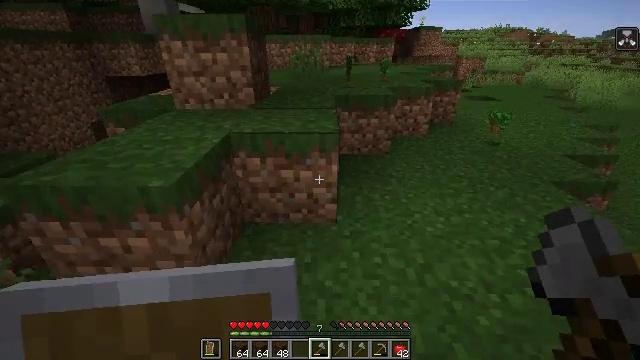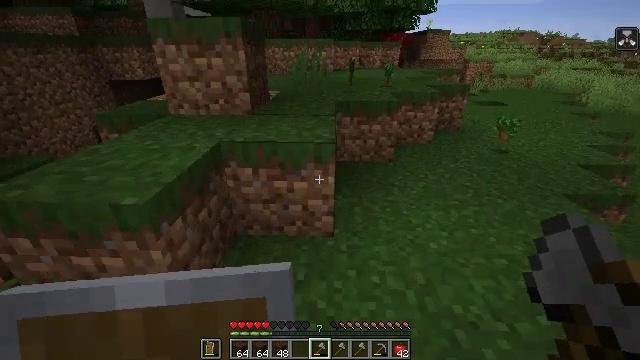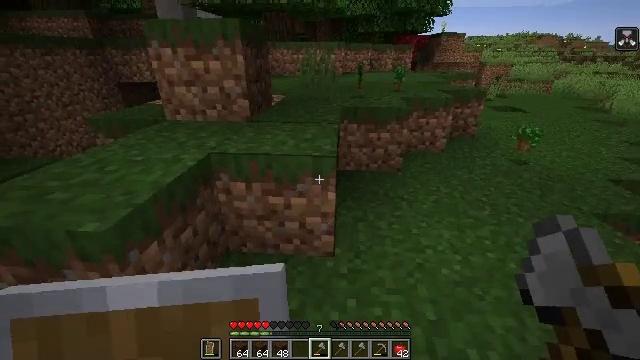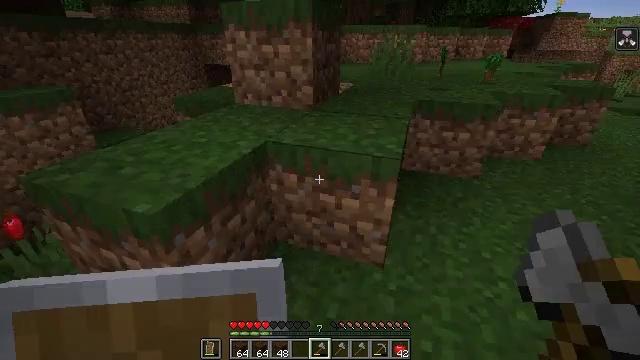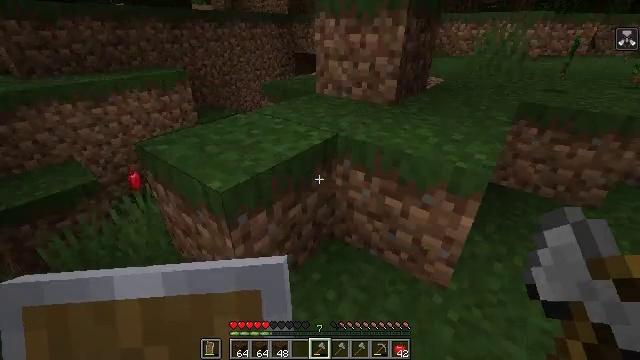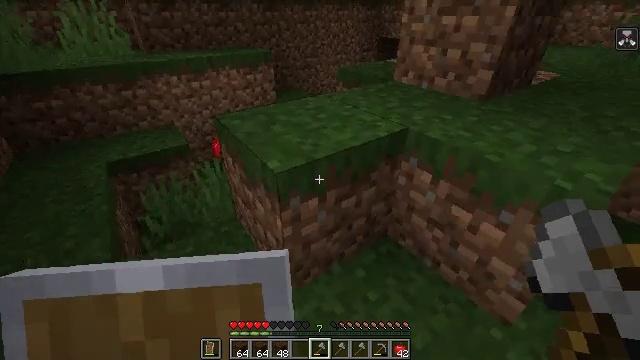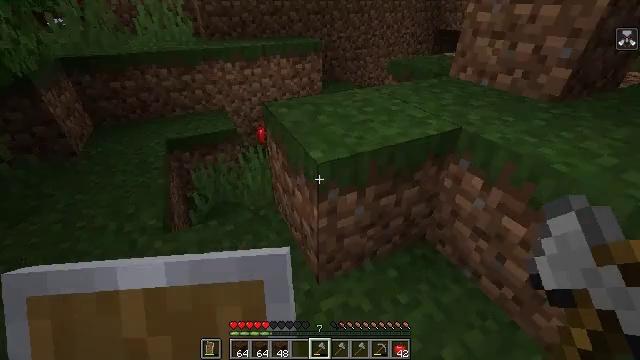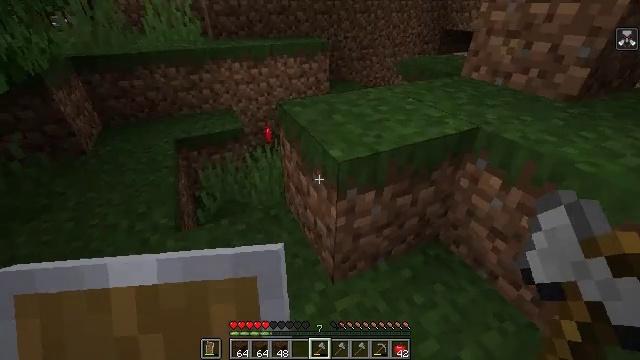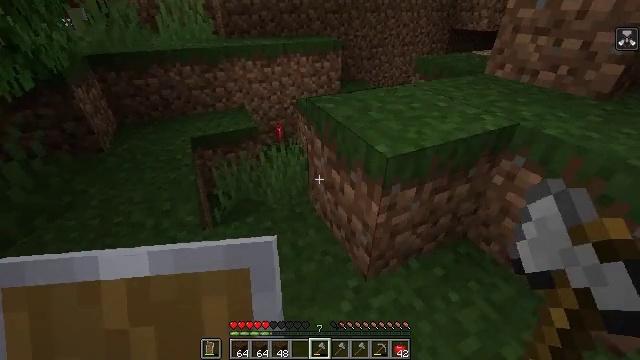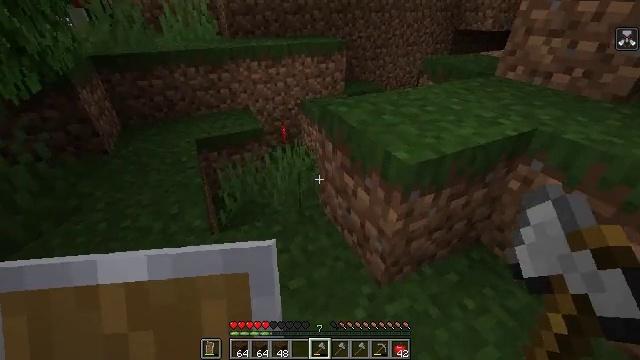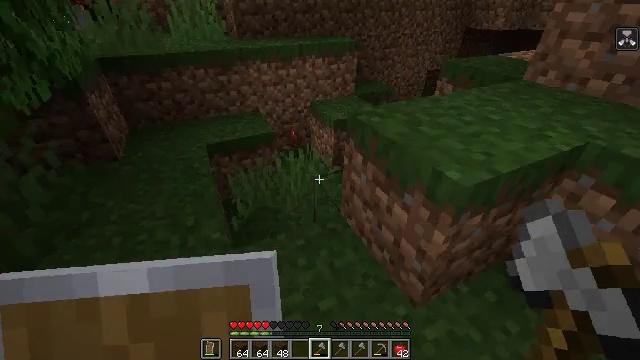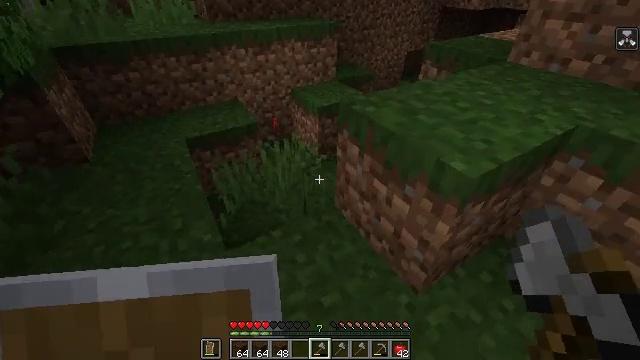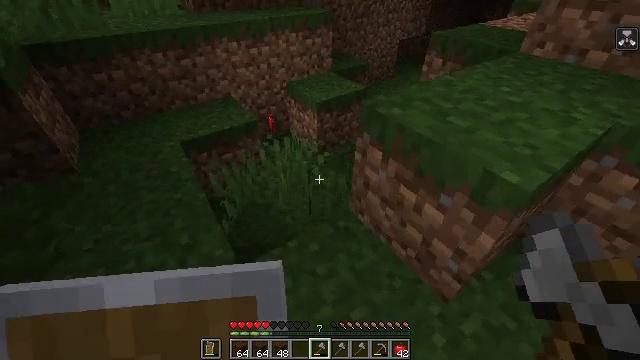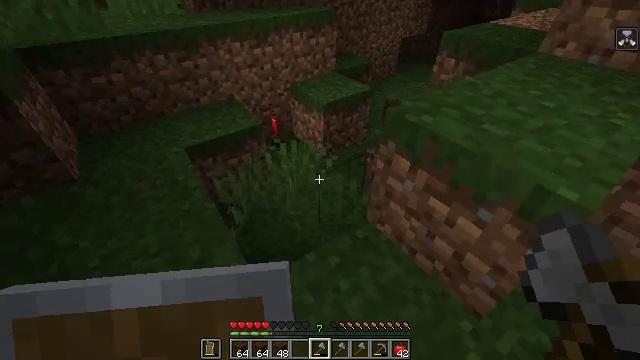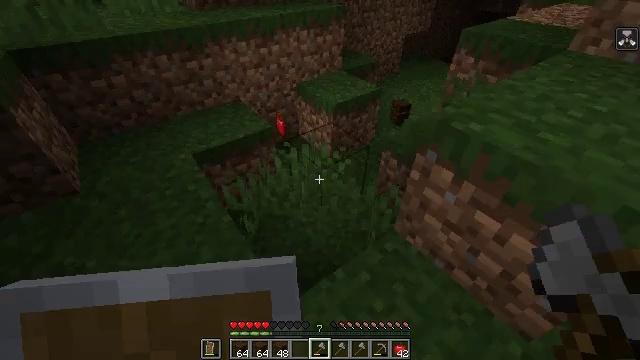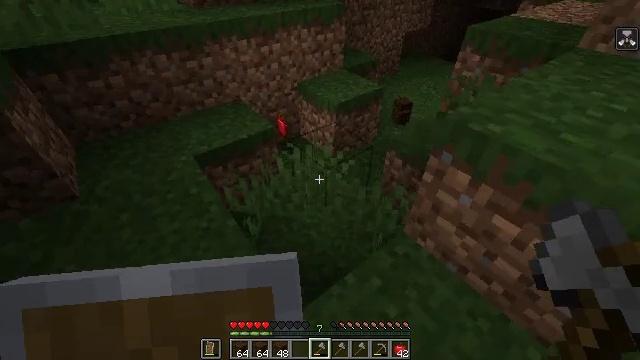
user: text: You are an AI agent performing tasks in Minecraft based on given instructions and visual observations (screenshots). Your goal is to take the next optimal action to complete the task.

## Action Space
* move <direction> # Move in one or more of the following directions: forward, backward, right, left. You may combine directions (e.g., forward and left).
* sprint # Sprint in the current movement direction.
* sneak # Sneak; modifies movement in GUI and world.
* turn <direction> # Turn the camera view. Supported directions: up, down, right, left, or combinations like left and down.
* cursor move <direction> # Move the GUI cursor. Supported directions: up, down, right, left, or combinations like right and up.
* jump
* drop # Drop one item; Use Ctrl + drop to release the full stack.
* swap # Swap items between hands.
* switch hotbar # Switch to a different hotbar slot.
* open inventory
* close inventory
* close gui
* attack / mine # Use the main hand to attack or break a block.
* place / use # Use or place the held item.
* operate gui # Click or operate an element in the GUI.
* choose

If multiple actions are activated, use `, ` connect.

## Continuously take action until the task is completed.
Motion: motion action
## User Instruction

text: Trim the tree by mining oak leaves.
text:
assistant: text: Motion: move forward, turn left
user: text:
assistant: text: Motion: move forward, turn left
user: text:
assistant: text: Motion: move forward, turn left and down
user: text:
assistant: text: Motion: turn left and down
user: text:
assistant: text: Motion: turn left and down
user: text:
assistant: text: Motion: move left, turn left and down
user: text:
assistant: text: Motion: move left
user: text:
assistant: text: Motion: move left
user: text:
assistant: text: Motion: move forward and move left
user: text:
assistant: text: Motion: move forward and move left
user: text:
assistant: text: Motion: move forward and move left, turn right and down
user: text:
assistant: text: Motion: move forward and move left, turn right and down
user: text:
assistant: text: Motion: move forward and move left, turn right
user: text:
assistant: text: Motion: move forward and move left, turn right
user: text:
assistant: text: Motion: move forward and move left
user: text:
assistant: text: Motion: move forward and move left
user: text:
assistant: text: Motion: move forward and move left
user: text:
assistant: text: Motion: move forward and move left
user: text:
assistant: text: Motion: move forward and move left
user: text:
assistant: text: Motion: move forward
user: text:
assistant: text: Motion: move forward, turn right
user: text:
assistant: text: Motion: move forward, turn right
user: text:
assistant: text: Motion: move forward, turn right
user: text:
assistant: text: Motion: move forward, turn right
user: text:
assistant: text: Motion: move forward, turn right
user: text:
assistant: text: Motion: move forward, turn right
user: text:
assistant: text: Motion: move forward, turn right and down
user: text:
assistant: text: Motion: move forward, turn right and down
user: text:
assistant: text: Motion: move forward, turn right and down
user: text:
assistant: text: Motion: move forward, turn right and down